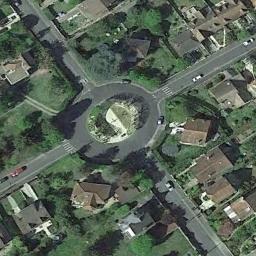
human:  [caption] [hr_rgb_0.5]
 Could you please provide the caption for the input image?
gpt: The roundabout is on the grass next to trees and buildings .

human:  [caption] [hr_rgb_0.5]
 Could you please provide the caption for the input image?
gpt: There are many buildings and trees around the roundabout .

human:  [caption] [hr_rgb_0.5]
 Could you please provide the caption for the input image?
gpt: There are several moving vehicles on the road at the roundabout, Many buildings and some trees and a few lawns around the roundabout .

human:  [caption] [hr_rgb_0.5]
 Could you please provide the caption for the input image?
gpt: The roundabout with four exits and entrances is in the residential area .

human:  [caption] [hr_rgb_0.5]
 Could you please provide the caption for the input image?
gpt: There are some buildings and green trees beside the roundabout .